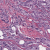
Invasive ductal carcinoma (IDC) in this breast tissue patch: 1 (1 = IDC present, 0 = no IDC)